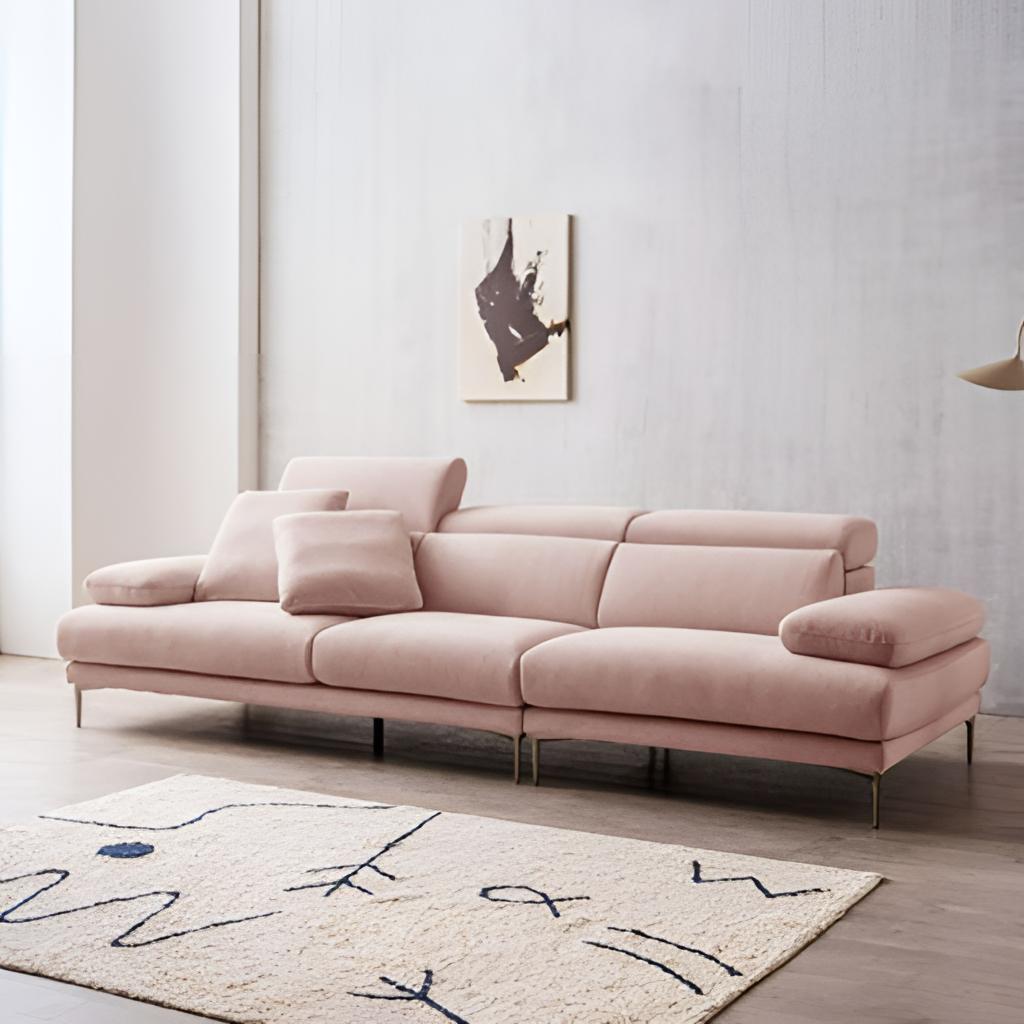
pink velvet sectional sofa, living room, wood flooring, with plank pattern, paint wallpaper, with solid pattern, contemporary